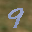
Label: 9